Interaction volume radius: 10 \u00c5
Interaction volume height: 20 \u00c5
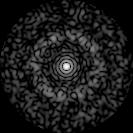
Disorder parameter: 0.8193